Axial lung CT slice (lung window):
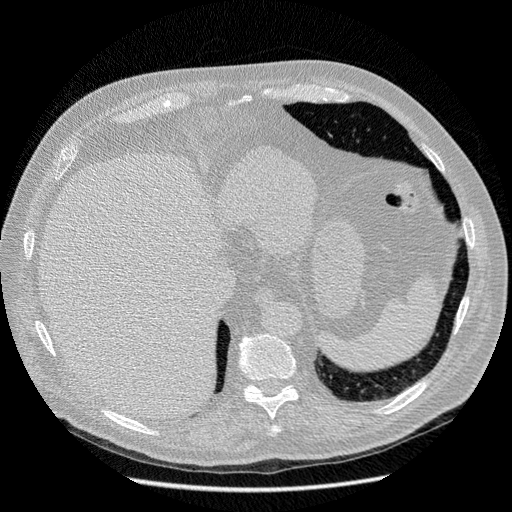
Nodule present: no